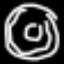
Label: donut